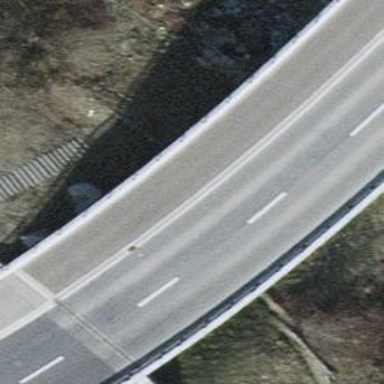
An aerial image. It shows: Bridge for cycleway.